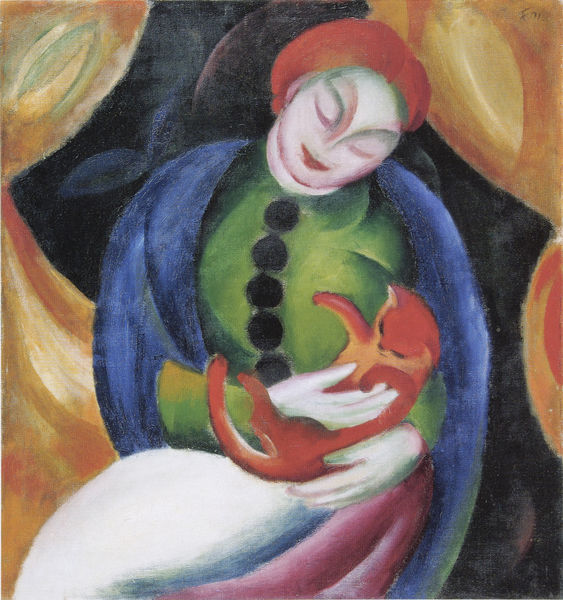
Titel: Mädchen mit Katze II
Künstler: Franz Marc
Institution: (Privatsammlung)
Schlagwörter: blau, blätter, gemälde, hand, kopf, umhang, weiß, gelb, grün, impressionismus, kubismus, menschen, sitzen, bewegung, blumen, braun, brust, bunt, busen, finger, frau, geste, haar, hintergrund, hut, kleid, mund, nase, orange, schwarz, stirn, symbol, türkis, rot, tier, tuch, expressionismus, haube, hochformat, malerei, rock, arme, augen, bluse, gesicht, mensch, bild, bildnis, hände, portrait, porträt, vorhang, öl, felder, brücke, haare, mantel, decke, kind, mutter, blatt, knopf, lippen, rosa, kreis, reiter, rund, schwanz, schwung, lächeln, farbig, liebe, moderne, bäuerin, abstrakt, farben, modern, farbe, formen, lila, violett, naiv, weis, ölgemälde, gardine, gardinen, weiblich, spielen, kopftuch, brauen, schoß, knöpfe, kniestück, knopfleiste, abstraktion, bauer, gauguin, kurven, rothaarig, spiel, katze, expressionistisch, kreise, macke, franz, kätzchen, schmusen, spielend, streicheln, streichelnd, kraulen, fuchs, rote haare, jesus, blua, rothaarige, museum, maria, madonna, rundung, geometrie, blauer reiter, muenchen, tatzen, farbigkeit, oragne, kochel, sorge, wiegen, blauer, liebevoll, zärtlich, rote lippen, geborgen, kubissmus, paul gauguin, franz marc, marc, rundformen, liebkosen, pflege, blauer mantel, frany, jawlensky, kitten, liebkosung, miro, moma, streichen, tiermutter, werefkin, farbenprächtig, blauer umhang, pflegen, baluer reiter, wiegend, frau mit katze, rote katze, graulen, maria marc, rudi, schreicheln, bauer reiter, rote lippe, katzenmutter, katzenmama, grüne bluse, bleuer umhang, mitze